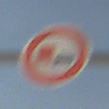
Verkehrszeichen: UeberholverbotKraftfahrzeuge
Umgebung: Outdoor, Suburban
Tageszeit: MorningAfternoon
Wetter: PartlyCloudy
Licht: Natural
Jahreszeit: NotSpecified
Kontrast: HighContrast